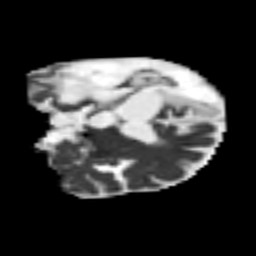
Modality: MD
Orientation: coronal
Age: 55
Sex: male
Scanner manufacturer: siemens
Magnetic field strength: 3 T
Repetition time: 4.987 s
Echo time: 0.0792 s